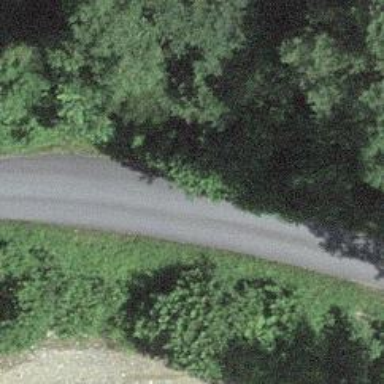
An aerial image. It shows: Passing place on the road.